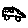
Label: car